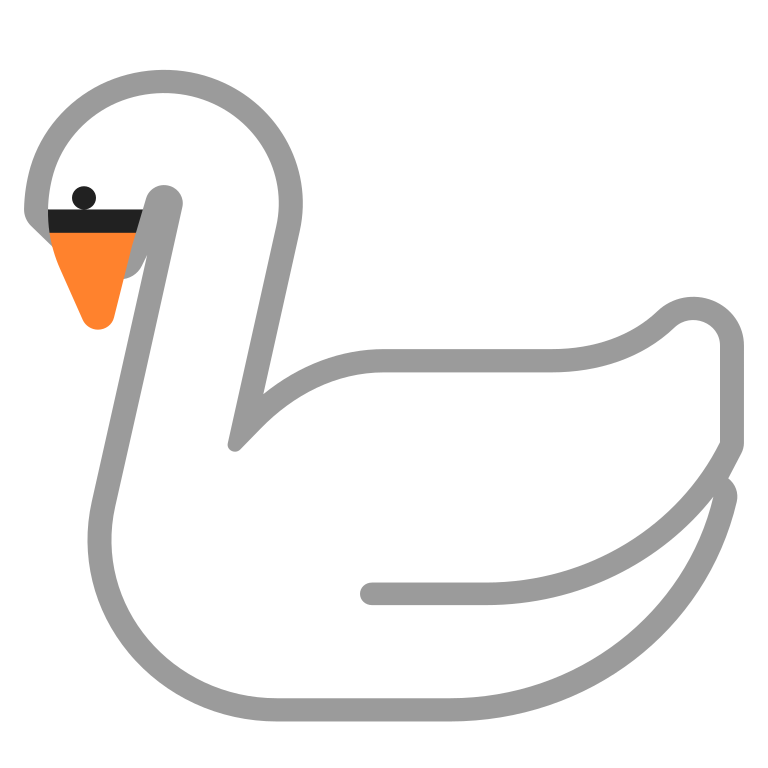
swan flat